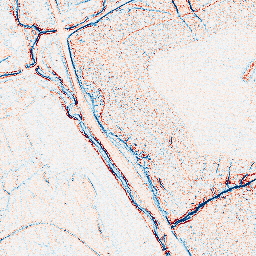
Category: edge_preserving
Decomposition family: anisotropic_diffusion
Decomposition parameters: iterations: 5
kappa: 10
gamma: 0.05
Upsampling method: quadratic
Upsampling parameters: scale: 8
Upsampling scale: 8